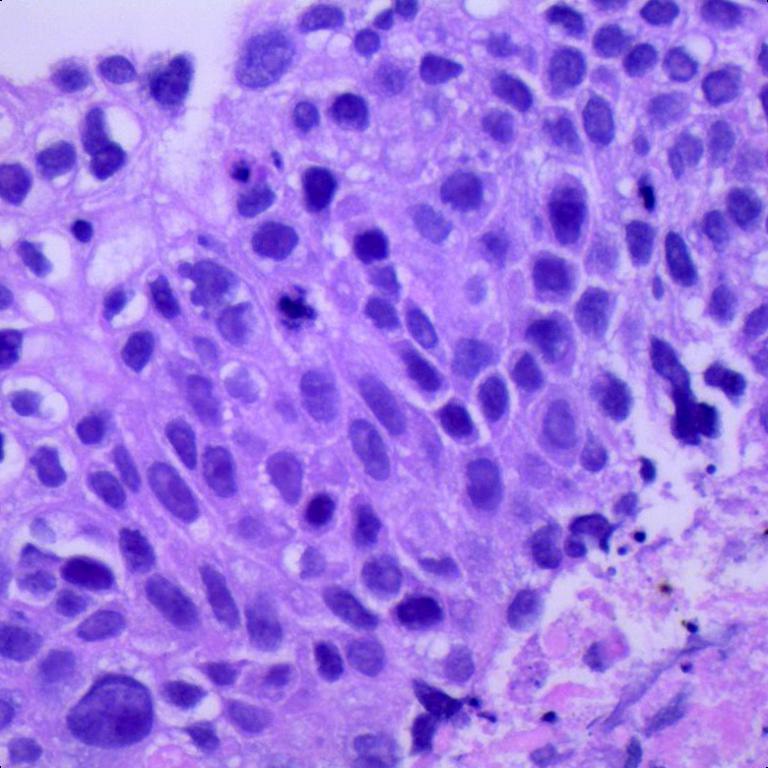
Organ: lung
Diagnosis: squamous carcinomas